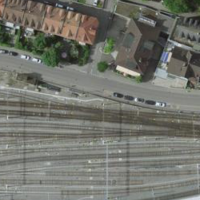
EUNIS habitat code: 57
Species observed at this site:
Malva sylvestris